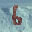
Label: 6